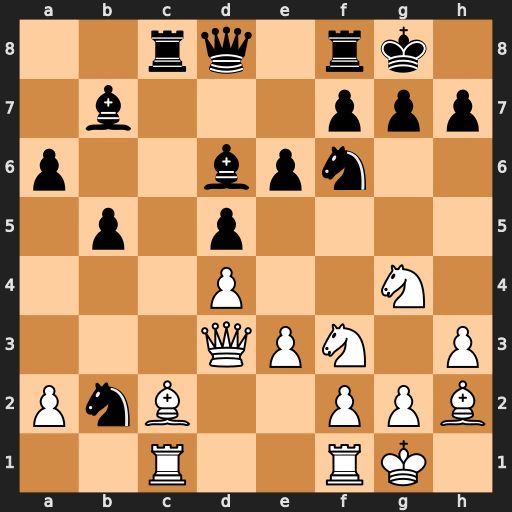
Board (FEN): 2rq1rk1/1b3ppp/p2bpn2/1p1p4/3P2N1/3QPN1P/PnB2PPB/2R2RK1
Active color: w
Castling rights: -
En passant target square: -
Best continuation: Nxf6+ gxf6 Qxh7#